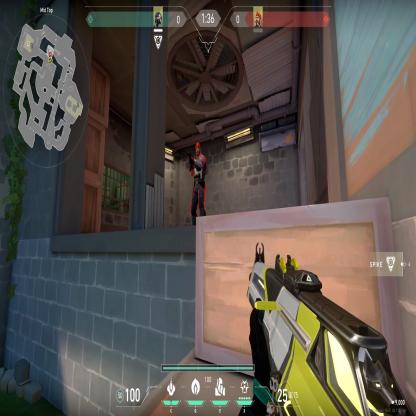
Label: enemy